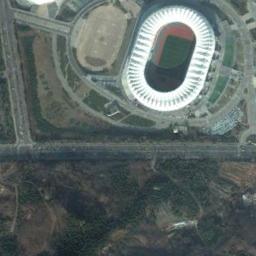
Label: stadium